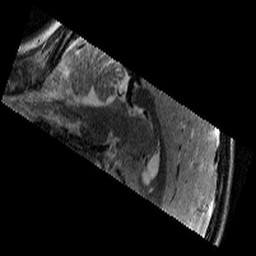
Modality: T2w
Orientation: sagittal
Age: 9
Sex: female
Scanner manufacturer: siemens
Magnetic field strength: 3 T
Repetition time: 9.23 s
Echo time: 0.067 s